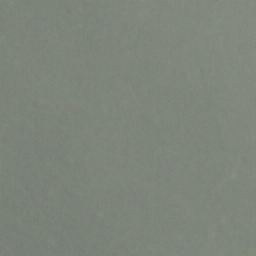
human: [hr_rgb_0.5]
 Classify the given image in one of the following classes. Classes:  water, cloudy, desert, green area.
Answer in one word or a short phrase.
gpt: cloudy